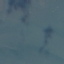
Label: SeaLake